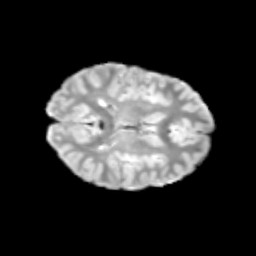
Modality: T2w
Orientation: axial
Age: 11
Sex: male
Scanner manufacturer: siemens
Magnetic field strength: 3 T
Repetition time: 3.8 s
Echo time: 0.07 s